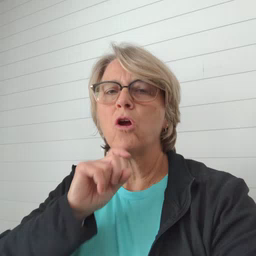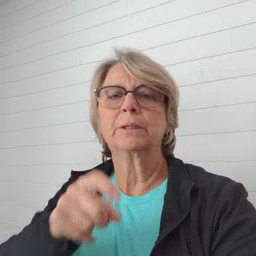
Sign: garbage